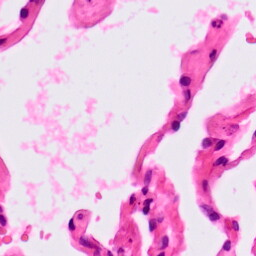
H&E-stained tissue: Lung